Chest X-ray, PA view. Patient: 54 years old, sex M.
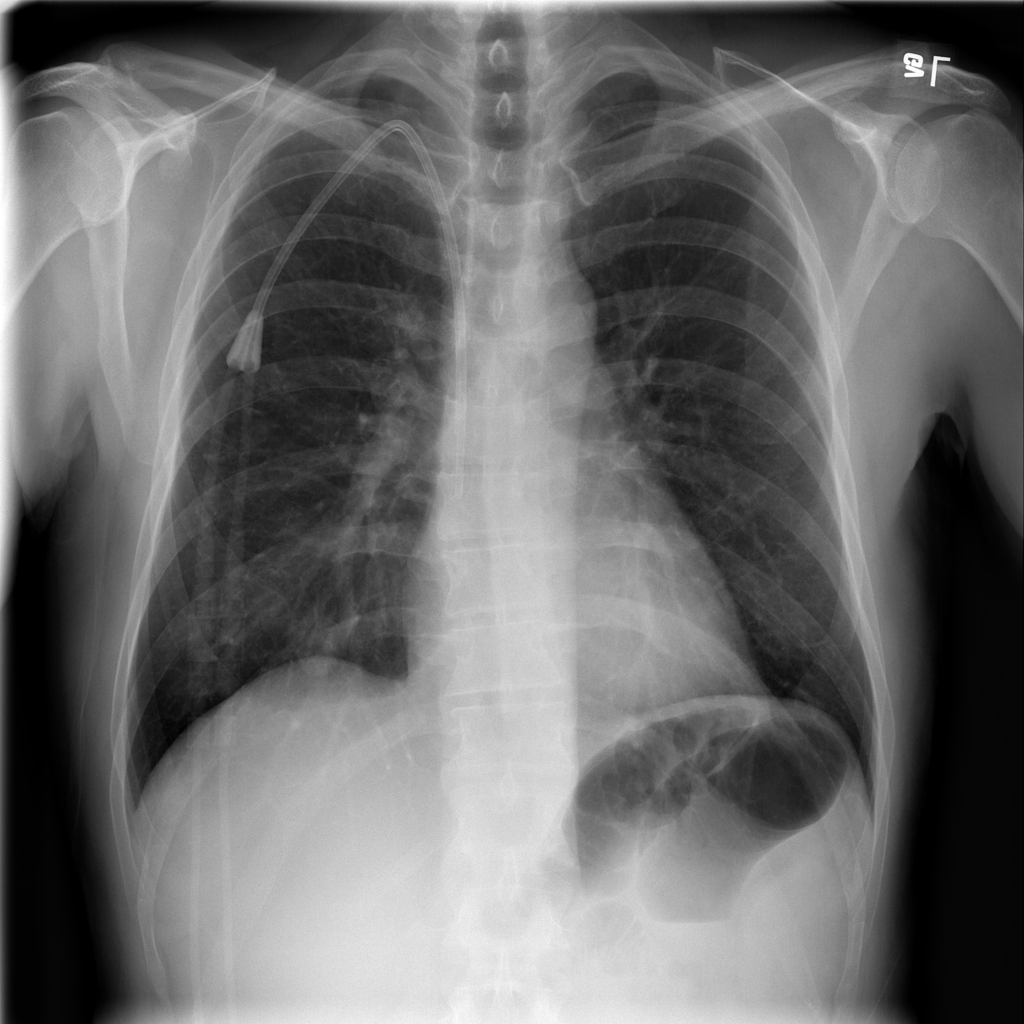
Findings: No Finding